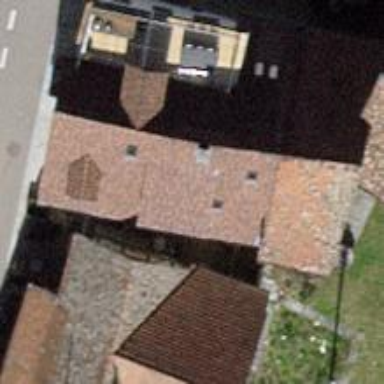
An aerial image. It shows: Terrace building.